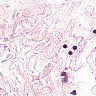
Metastatic tissue present: no